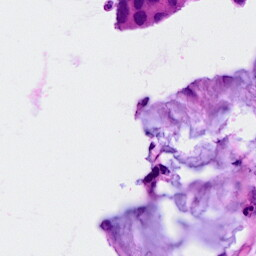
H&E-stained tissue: Breast